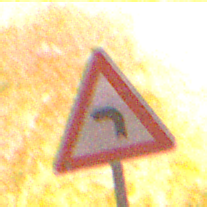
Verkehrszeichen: KurveLinks
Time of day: Night
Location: Outdoor (Nature)
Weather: Clear
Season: NotSpecified
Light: Natural